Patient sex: F
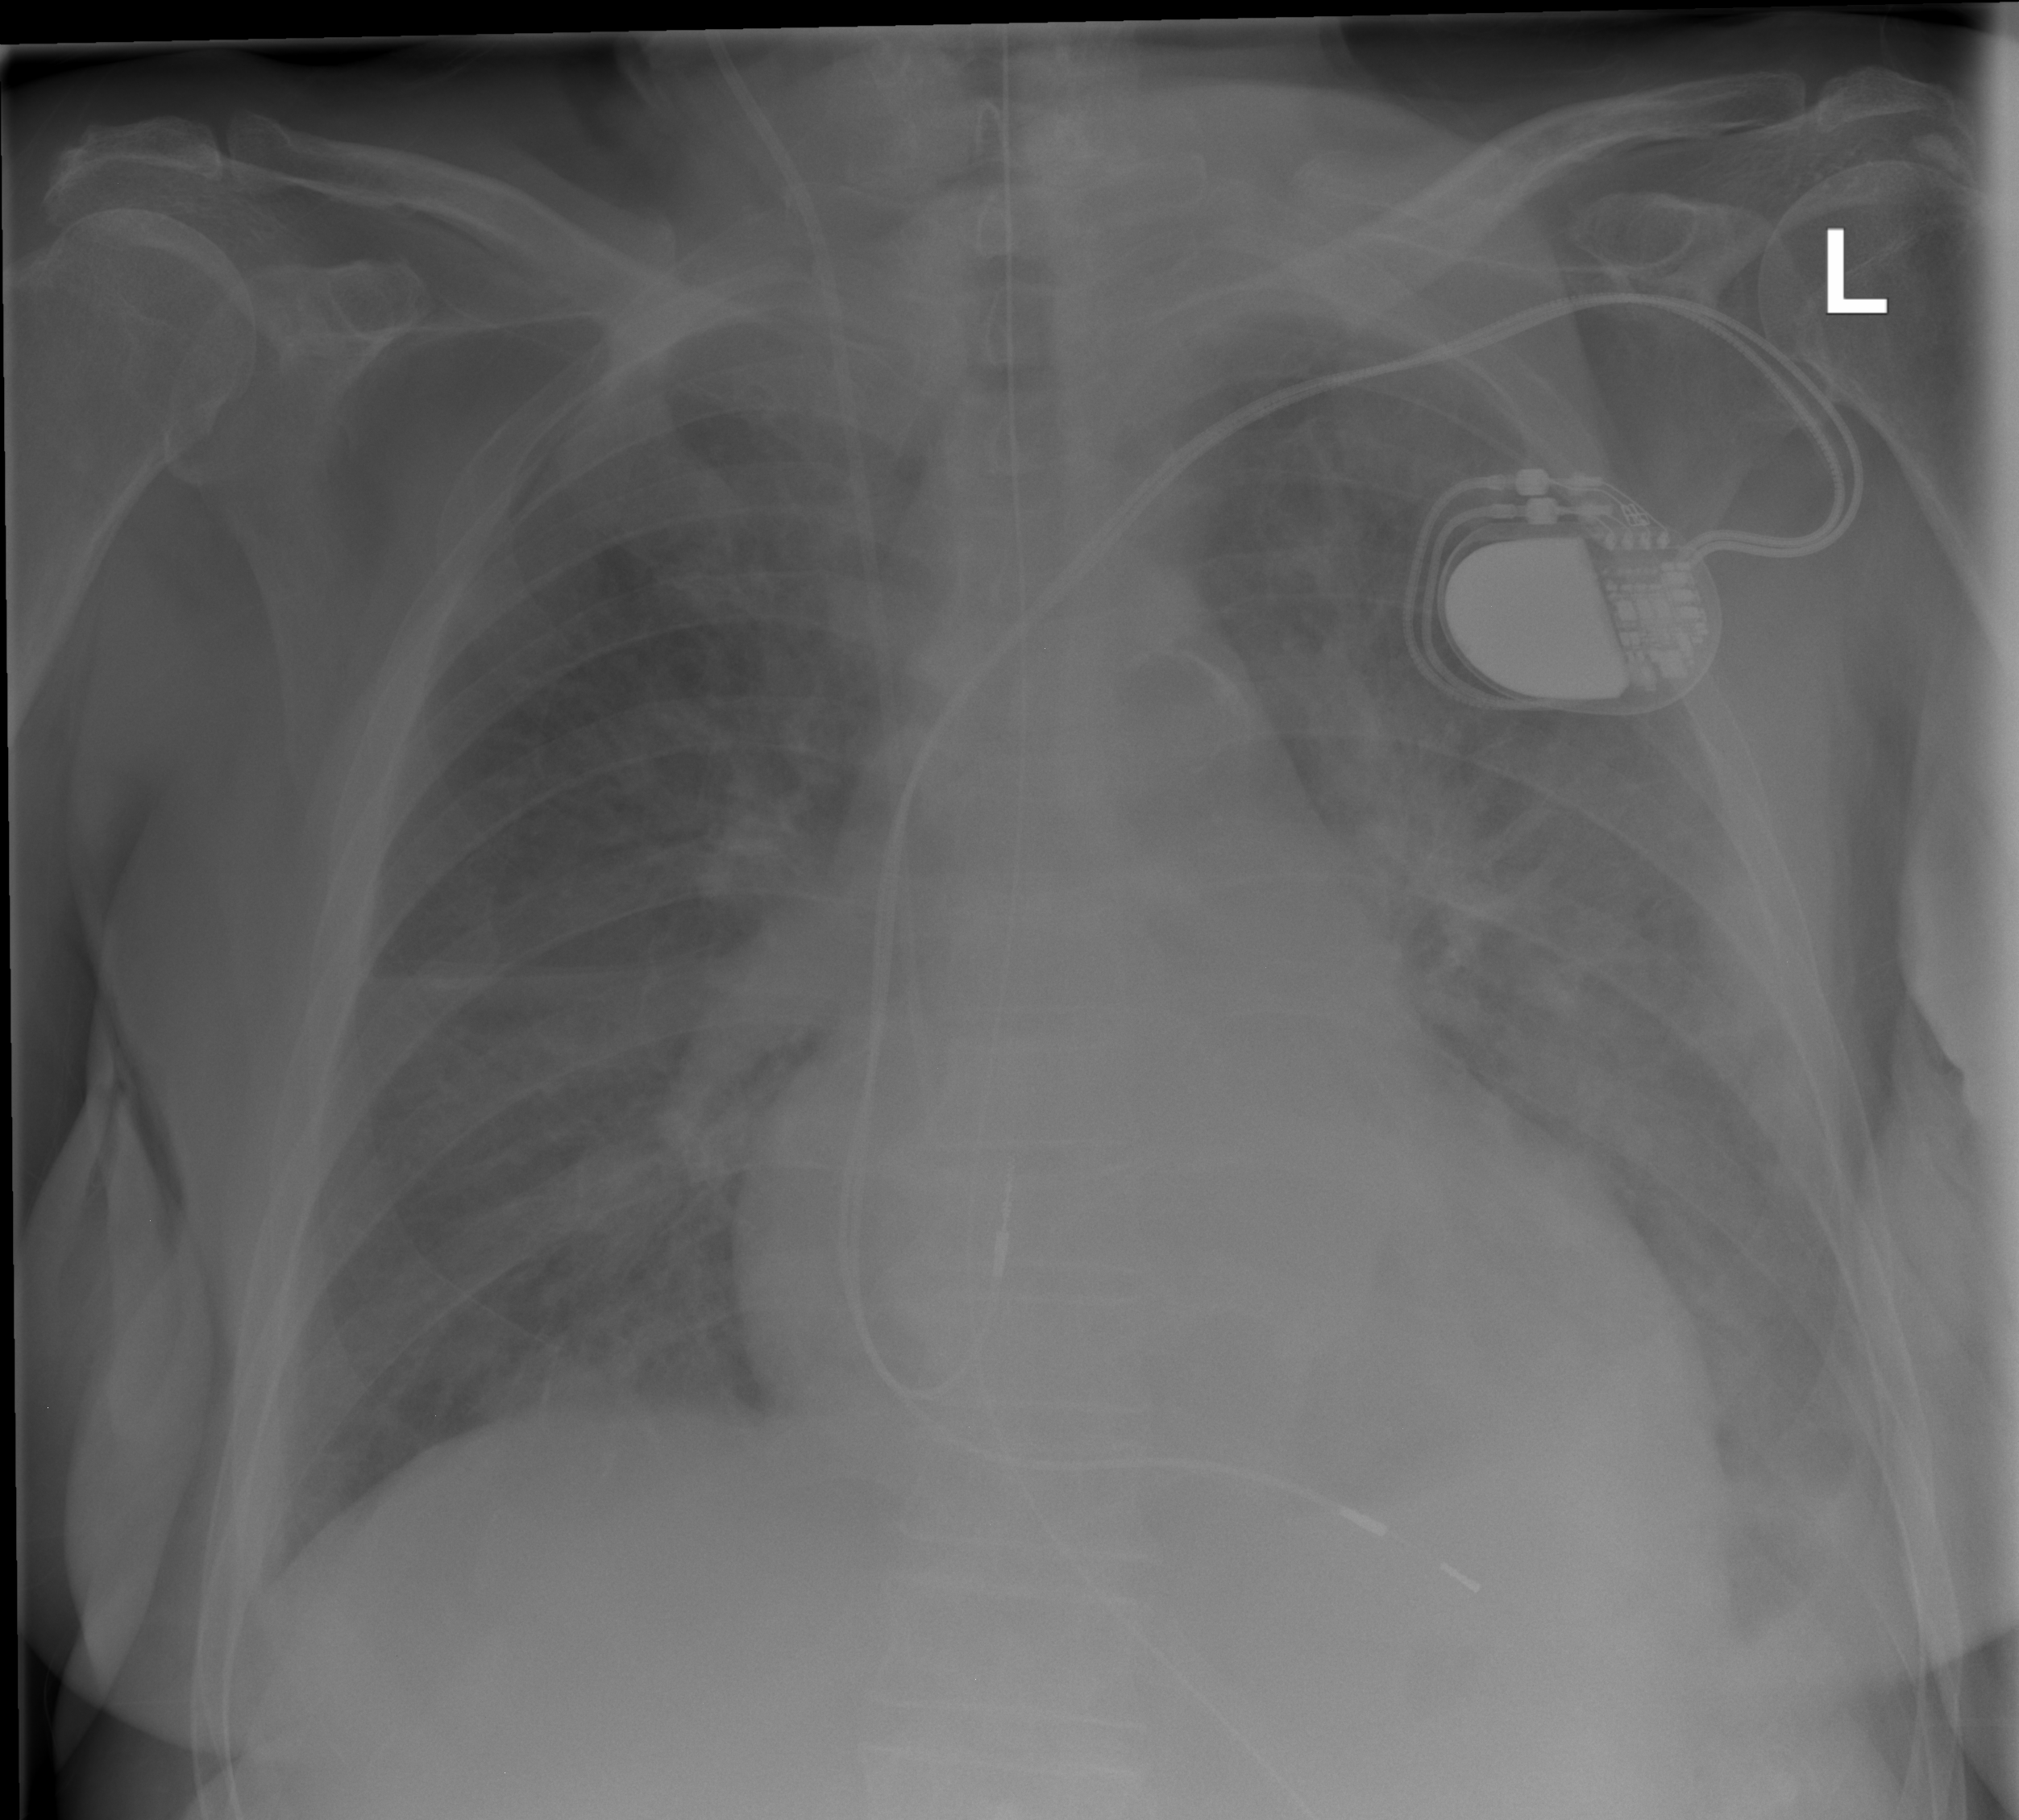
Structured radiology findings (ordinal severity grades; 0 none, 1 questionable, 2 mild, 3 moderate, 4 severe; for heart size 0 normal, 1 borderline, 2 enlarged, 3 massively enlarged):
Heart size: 2
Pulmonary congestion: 2
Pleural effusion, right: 0
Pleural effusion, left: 2
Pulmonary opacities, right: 0
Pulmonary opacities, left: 2
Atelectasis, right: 0
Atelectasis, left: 2